Interaction volume radius: 5 \u00c5
Interaction volume height: 35 \u00c5
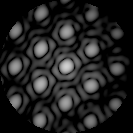
Disorder parameter: 0.132